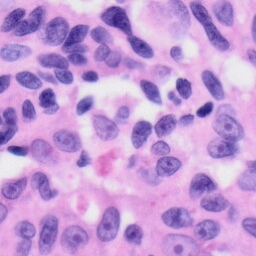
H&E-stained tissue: Skin